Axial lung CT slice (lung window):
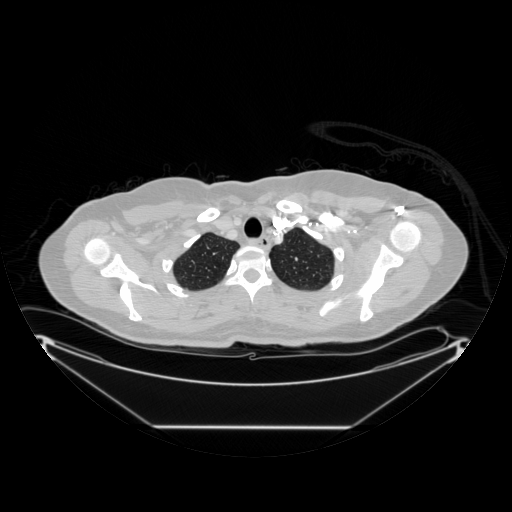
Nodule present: no